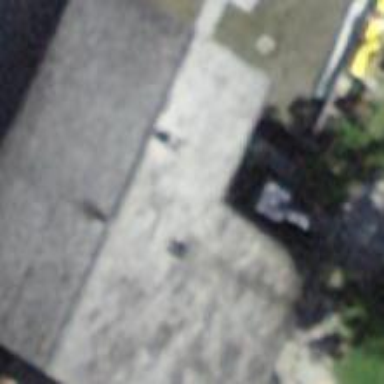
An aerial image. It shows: Gabled-roof building with white exterior. The roof is gray.